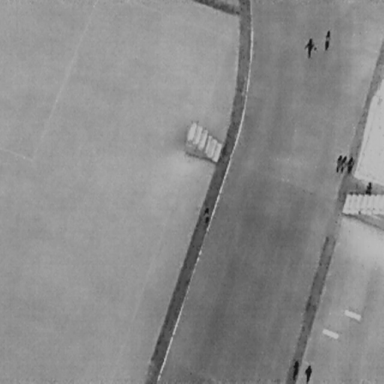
There are nine People in the infrared image.